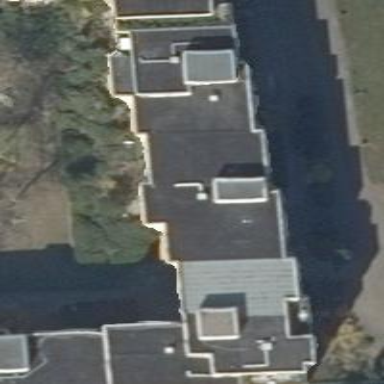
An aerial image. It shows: Flat-roofed apartment building.